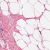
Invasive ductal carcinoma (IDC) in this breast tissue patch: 0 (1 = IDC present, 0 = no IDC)